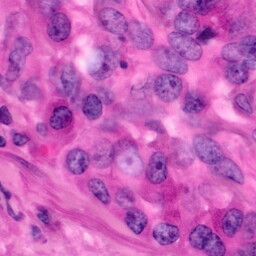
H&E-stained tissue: Pancreatic